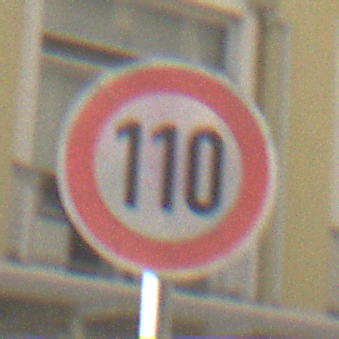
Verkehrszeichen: Geschwindigkeit110
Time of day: MorningAfternoon
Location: Outdoor (Urban)
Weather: PartlyCloudy
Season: NotSpecified
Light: Natural